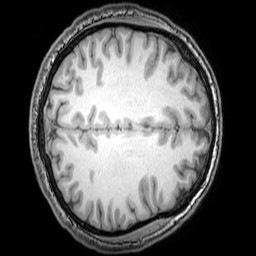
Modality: T1w
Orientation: axial
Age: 25
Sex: male
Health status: healthy
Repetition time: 0.081 s
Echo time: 0.037 s